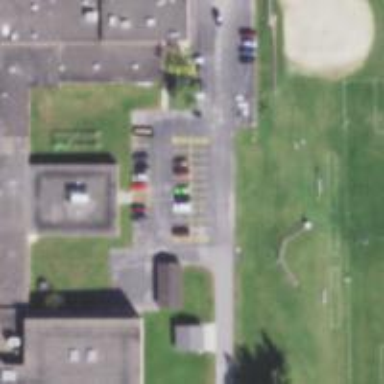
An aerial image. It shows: Service road with asphalt surface designated for school use.